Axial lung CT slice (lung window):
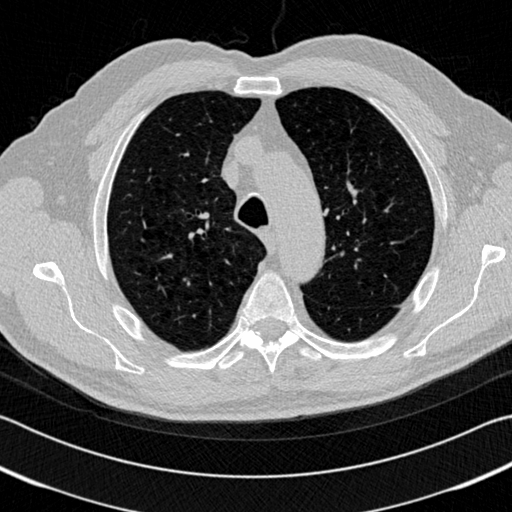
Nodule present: no